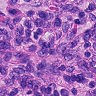
Metastatic tissue present: no